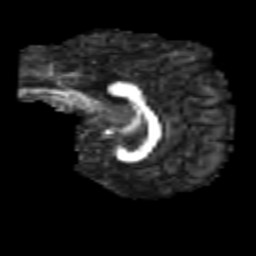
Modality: FA
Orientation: sagittal
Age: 29
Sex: male
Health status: healthy